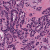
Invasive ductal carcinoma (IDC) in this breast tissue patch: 1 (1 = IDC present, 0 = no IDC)